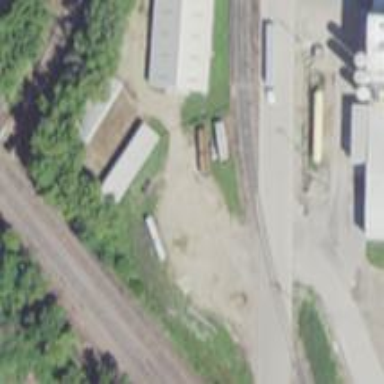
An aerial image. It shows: Historic caboose that is tourism attraction.